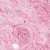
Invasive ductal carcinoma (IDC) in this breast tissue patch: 0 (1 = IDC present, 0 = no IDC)